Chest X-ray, PA view. Patient: 57 years old, sex F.
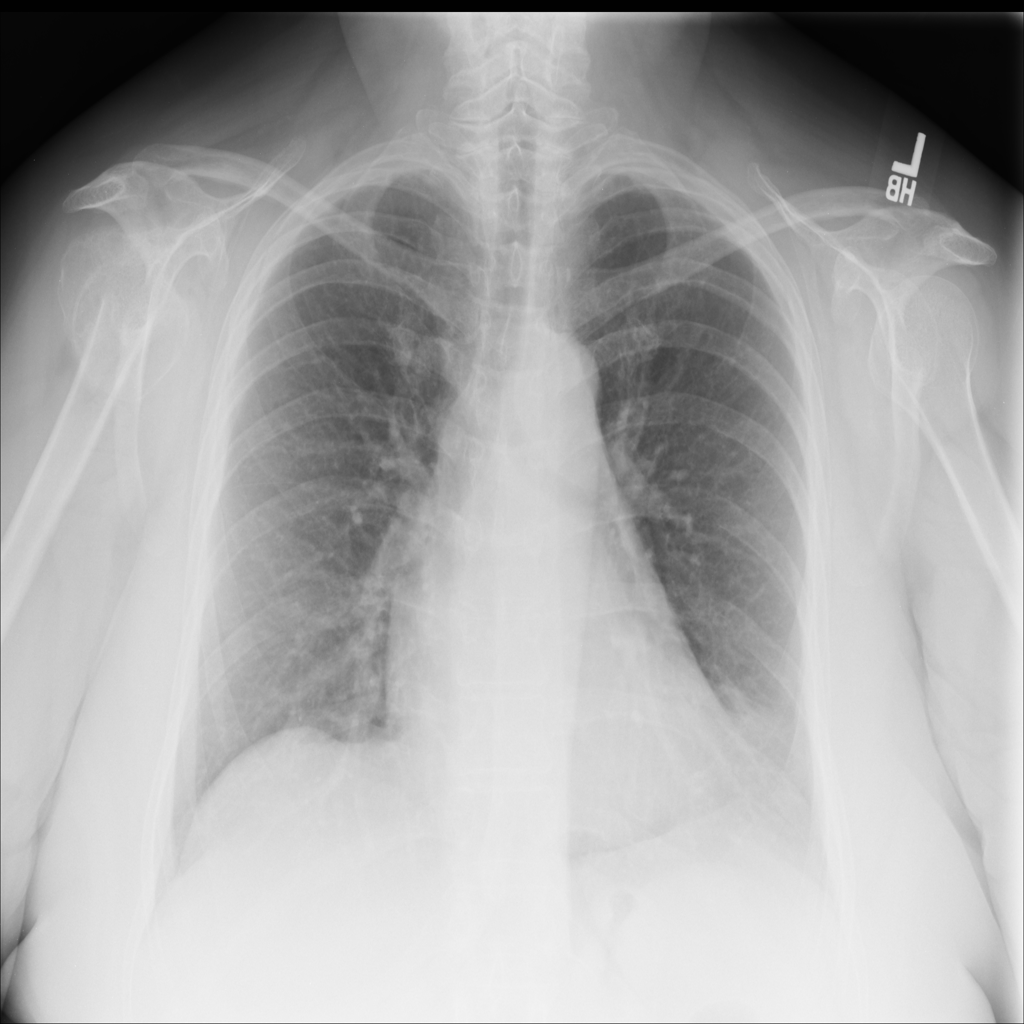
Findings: No Finding